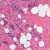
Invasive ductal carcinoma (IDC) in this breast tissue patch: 0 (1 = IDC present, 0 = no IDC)